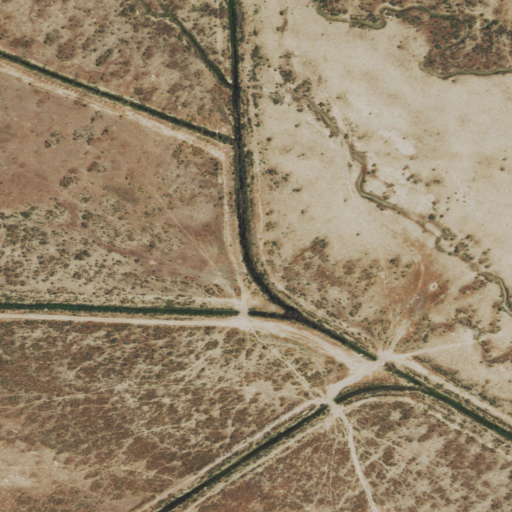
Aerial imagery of valley in Wyoming named Twelvemile Draw containing shrub and grassland